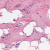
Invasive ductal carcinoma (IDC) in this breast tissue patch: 0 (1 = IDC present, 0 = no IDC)